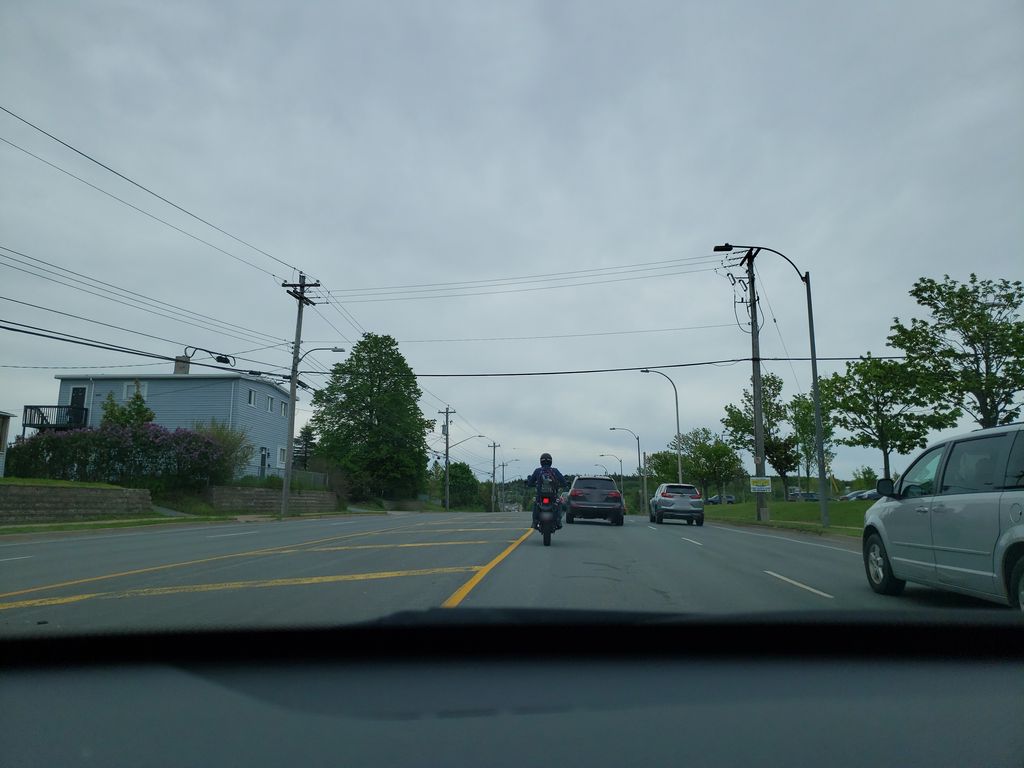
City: halifax